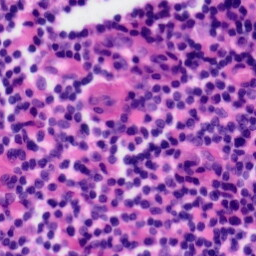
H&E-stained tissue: Tonsil